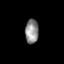
Tissue: skin
Cell type: Epithelial cells
Senescence score: 0.264
Nuclear area (px): 318
Mean DAPI intensity: 142.129